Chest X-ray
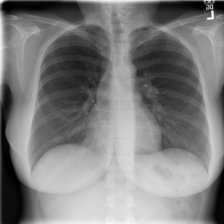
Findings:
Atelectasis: negative
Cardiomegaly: negative
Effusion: negative
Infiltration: negative
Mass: negative
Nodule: negative
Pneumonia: negative
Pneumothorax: negative
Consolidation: negative
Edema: negative
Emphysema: negative
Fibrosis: negative
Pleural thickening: negative
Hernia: negative